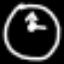
Label: clock